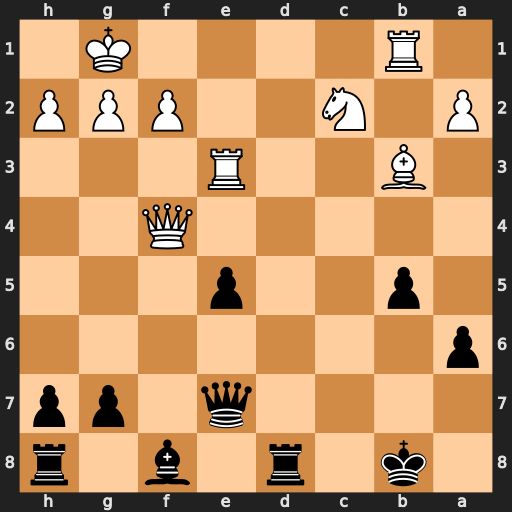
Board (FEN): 1k1r1b1r/4q1pp/p7/1p2p3/5Q2/1B2R3/P1N2PPP/1R4K1
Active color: b
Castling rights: -
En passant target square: -
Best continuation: exf4 Rxe7 Bxe7